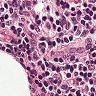
Metastatic tissue present: no